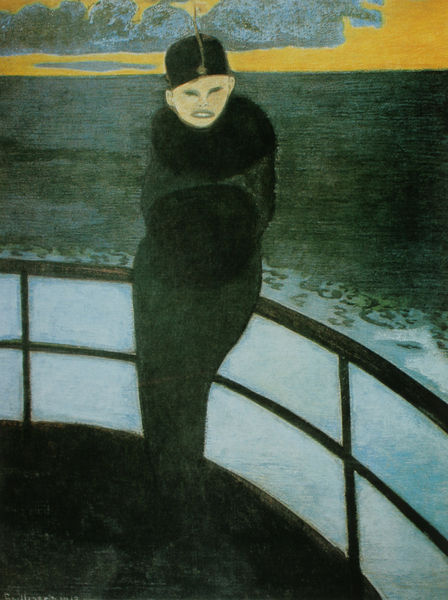
Titel: Die Überfahrt
Künstler: Léon Spilliaert
Institution: Privatbesitz
Schlagwörter: blau, dunkel, himmel, kopf, körper, meer, schatten, wasser, weiß, wolken, bäume, fluss, frauen, gelb, grün, see, frau, frisur, grau, haar, hell, hut, kleid, licht, mund, nacht, nase, ohr, schwarz, rot, wolke, zaun, beige, expressionismus, rock, arm, arme, augen, gesicht, kragen, mensch, pelz, stehen, hals, porträt, kalt, sonnenaufgang, gewässer, gitter, sonne, boden, auge, dunkelheit, figur, haare, mantel, kind, mutter, person, ohren, scheitel, schulter, schultern, boot, fell, gischt, schiff, welle, wellen, düster, sonnenuntergang, winter, ausflug, reling, geländer, munch, kälte, pelzkragen, muff, pelzmantel, grimasse, deck, fellkragen, absperrung, rumpf, schiffsrumpf, nolde, emile, gelädner, rumof, schiffsschraube